Question: I am developing a cocoa app where i need to create Menu and Submenu's in my application.
I have attached a screenshot designed using flex. How can i do the same in cocoa.

Any help would be appreciated.
Thanks.
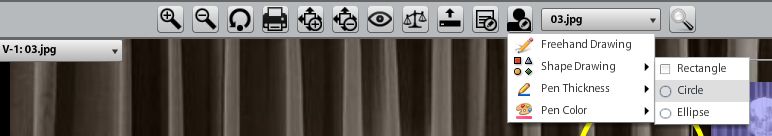
Answer: Your question itself is incomplete,though will try to match the solution your expecting...The screenshot you posted(you never mentioned the source of the screenshot you have taken,by analysing the design i edited in your question as "Flex") looks like you don't want to deal with NSMenuItem and NSMenu classes for the drop down menus...
: Make a custom View(probably subview of like ) that handles input, displaying labels,imageviews etc.
==> Basically,both the menu bar and menu item are wrapped to an NSView And the drop down menu is wrapped to an NSPanel...Well as per the design you have to use NSView,because you will be able to add the corner you like and yes,there is a possibility of adding back ground colour as well...The menu item actually has subviews of NSTextView. If its a menu bar item then it only has one text subview for its title, and if its a sub menu item then it has 3 text subviews, one for the check mark, one for the title and one for the hot key list...No need to worry about the handling the events,the respective classes do their own event handling...It's quite a complicated solution,but matches your requirement...
Found some example for you,check out this <URL> which is in C++.
: NSTableView with custom cell.Could be fugly, but maybe worth a shot.
==> Create a custom ,with NSImageView(for icons like Pen), NSTextView(for the text "Pen Thickness") and one more NSImageView(for the right corner icon) as it's subviews ...You have to perform one of the two actions when user hits your cell...(1) If you would like to have the submenu,then again that cell should create one more NSTableView using the origin ()...(2) If there is no submenu,perform the direct task...
Example: Assume "MenuItemCell" is the custom class name,in the delegate method add the cell...
'''
- (NSView *)tableView:(NSTableView *)tableView viewForTableColumn:(NSTableColumn *)tableColumn row:(NSInteger)row {
MenuItemCell *cell = [tableView makeViewWithIdentifier:tableColumn.identifier owner:self];
result.imageView.image = //ur image
result.textView.setString//;
result.imageView.image = //corner image icon,if you would like to have submenu upon clicking this cell.
return result;
}
'''
On selecting the custom cell,
'''
- (BOOL)tableView:(NSTableView *)tableView shouldSelectRow:(NSInteger)rowIndex
{
NSLog(@"%i tapped!", rowIndex);
NSTableCellView *selectedRow = [tableView viewAtColumn:0 row:rowIndex makeIfNecessary:YES];
//if you would like to have the submenu,display one more NSTableView,based on the cell origin as i described above...don't forget to add the animation..
return YES;
}
'''
Happy Coding.. :-)